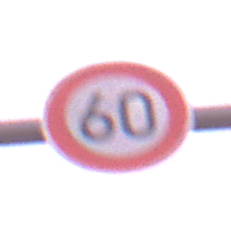
Verkehrszeichen: Geschwindigkeit60
Umgebung: Outdoor, Urban
Tageszeit: SunriseSunset
Wetter: PartlyCloudy
Licht: Natural
Jahreszeit: NotSpecified
Kontrast: MediumContrast